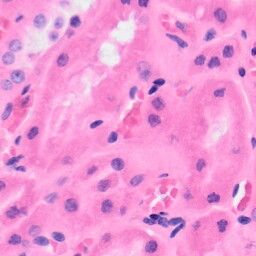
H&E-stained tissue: Kidney